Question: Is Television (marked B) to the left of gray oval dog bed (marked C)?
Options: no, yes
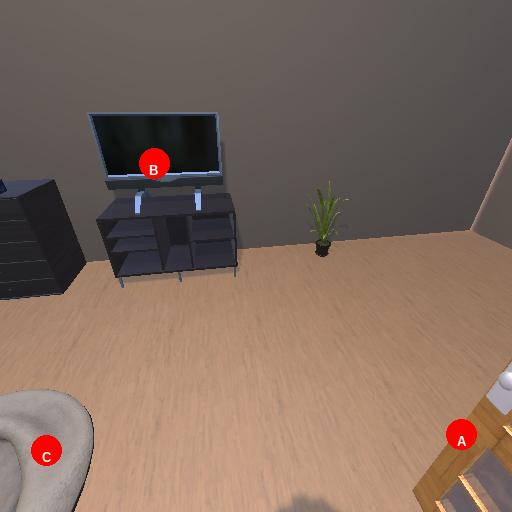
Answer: no